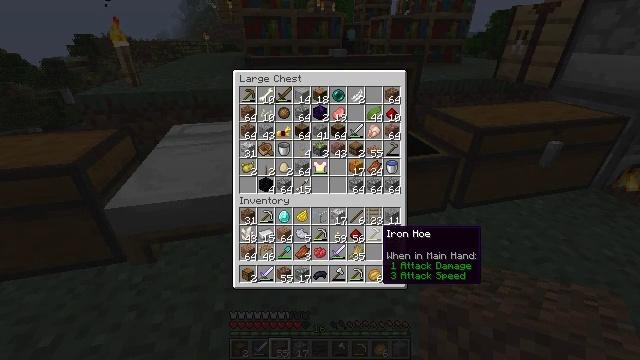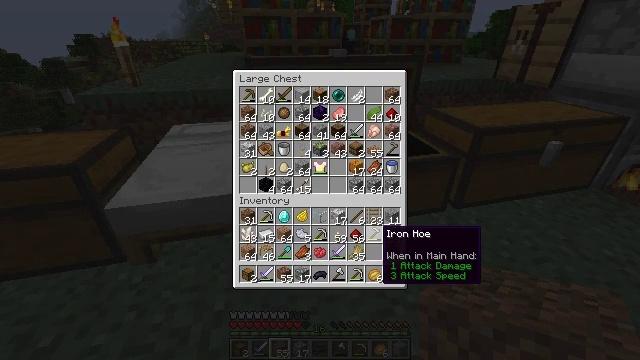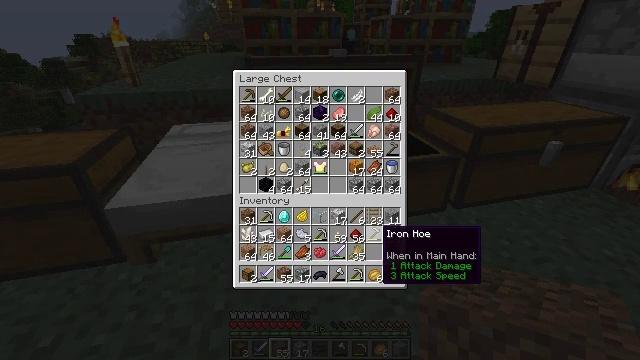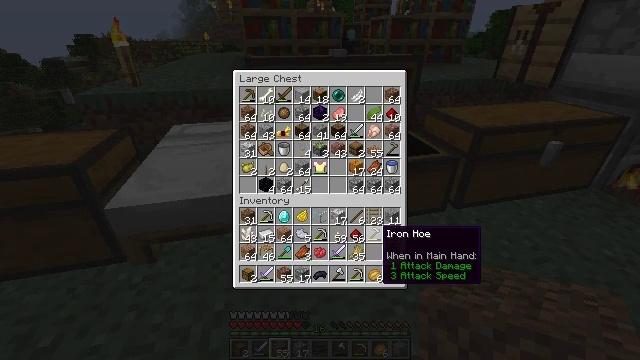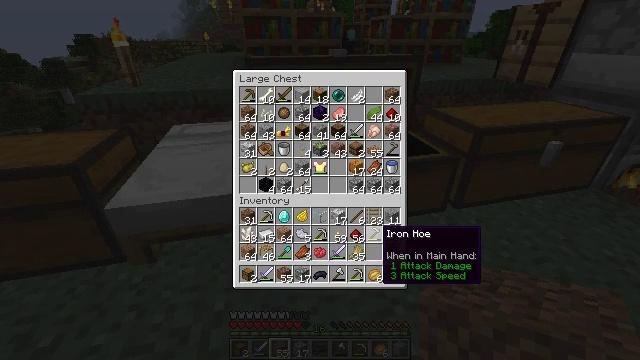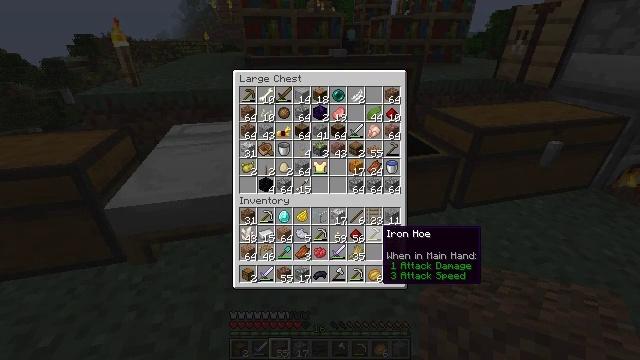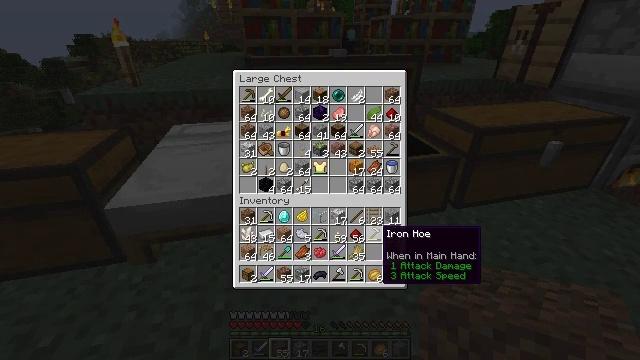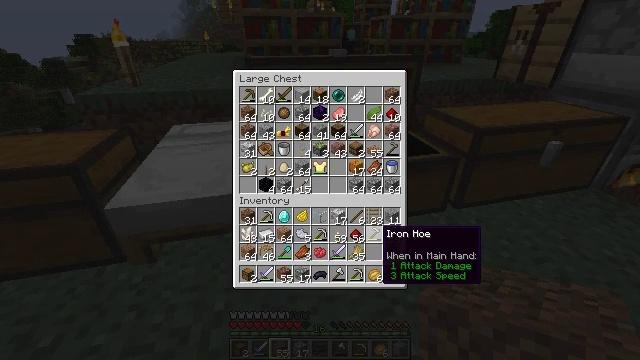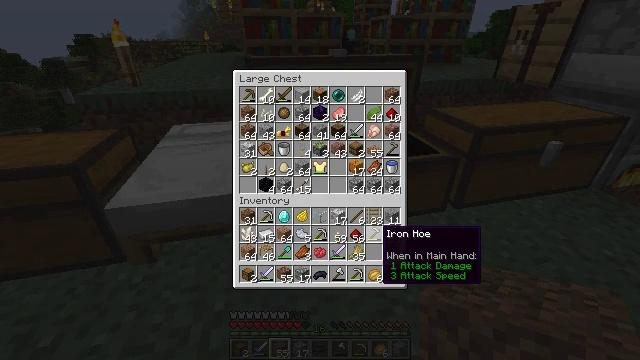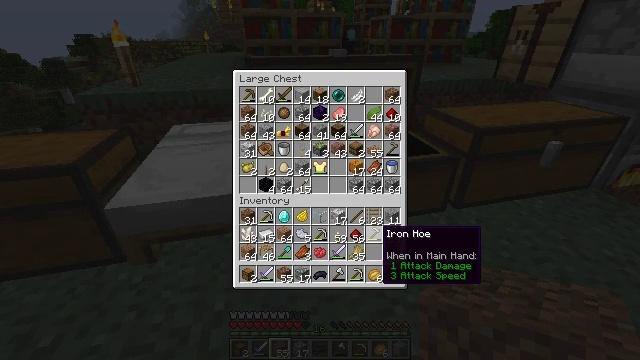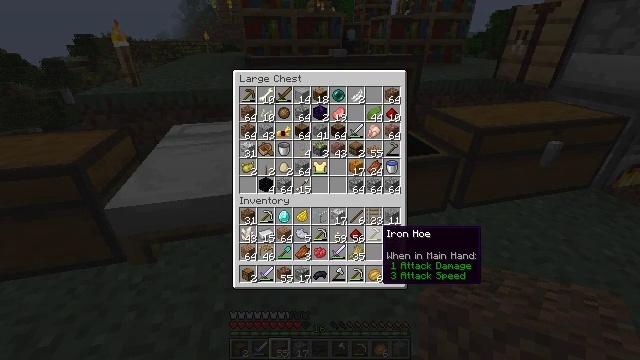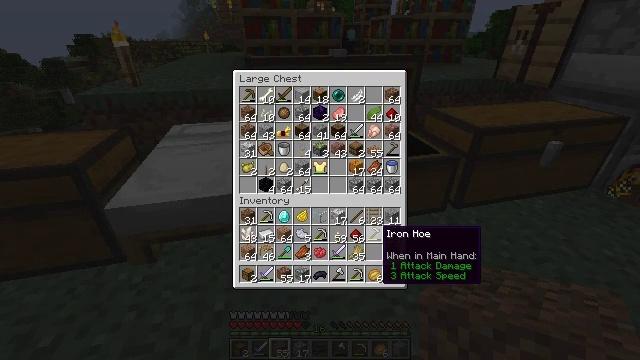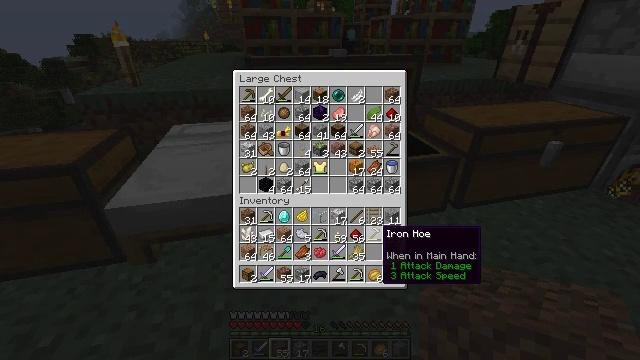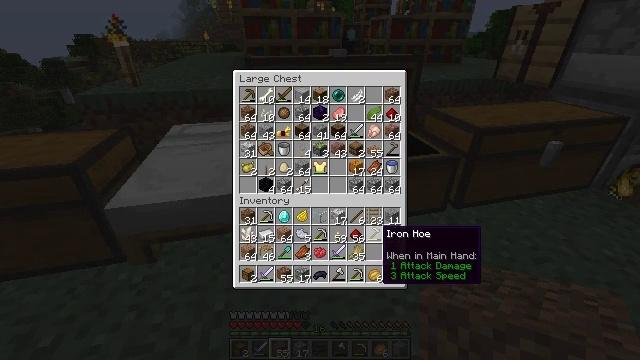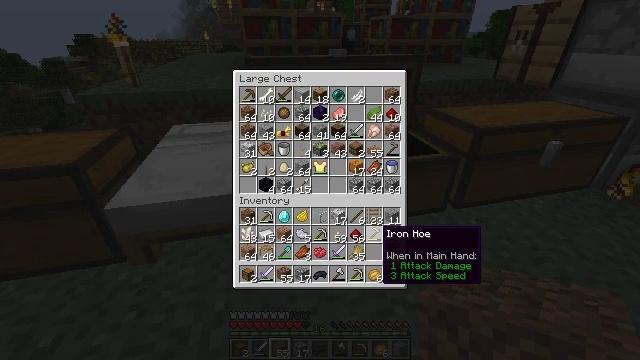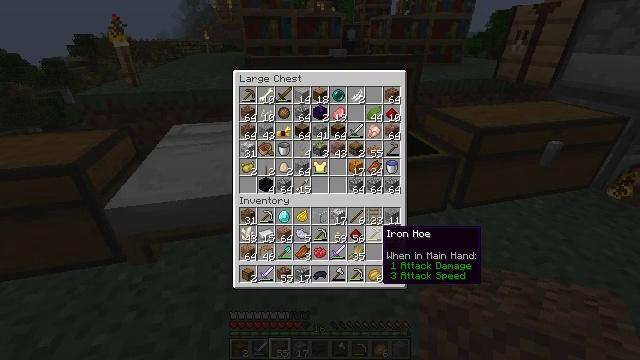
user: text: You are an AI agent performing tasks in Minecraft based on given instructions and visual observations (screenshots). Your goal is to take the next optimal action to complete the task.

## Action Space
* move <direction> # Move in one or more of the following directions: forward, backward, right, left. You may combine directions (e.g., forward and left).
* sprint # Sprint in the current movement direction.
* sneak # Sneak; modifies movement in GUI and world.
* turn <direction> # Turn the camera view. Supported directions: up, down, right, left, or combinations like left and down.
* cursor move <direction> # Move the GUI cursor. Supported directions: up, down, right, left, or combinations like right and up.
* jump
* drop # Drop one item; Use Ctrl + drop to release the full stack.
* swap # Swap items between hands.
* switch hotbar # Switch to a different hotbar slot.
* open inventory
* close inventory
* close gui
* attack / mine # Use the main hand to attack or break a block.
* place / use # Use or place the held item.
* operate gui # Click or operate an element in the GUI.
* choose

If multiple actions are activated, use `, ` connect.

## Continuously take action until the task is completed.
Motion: motion action
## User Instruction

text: Open the crafting table to craft a jungle trapdoor.
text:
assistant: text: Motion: no_op
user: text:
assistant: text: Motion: no_op
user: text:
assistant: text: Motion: no_op
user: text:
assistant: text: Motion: no_op
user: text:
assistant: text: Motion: no_op
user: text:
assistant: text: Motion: no_op
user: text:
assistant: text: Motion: no_op
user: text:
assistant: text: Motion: no_op
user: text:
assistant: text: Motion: no_op
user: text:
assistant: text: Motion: no_op
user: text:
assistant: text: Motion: no_op
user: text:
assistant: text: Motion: no_op
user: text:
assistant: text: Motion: no_op
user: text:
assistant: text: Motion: no_op
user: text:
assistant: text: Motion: no_op
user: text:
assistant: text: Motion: no_op
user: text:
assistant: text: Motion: no_op
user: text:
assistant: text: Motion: no_op
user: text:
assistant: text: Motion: no_op
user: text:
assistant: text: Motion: no_op
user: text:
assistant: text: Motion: no_op
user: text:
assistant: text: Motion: no_op
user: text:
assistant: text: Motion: no_op
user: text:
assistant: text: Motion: no_op
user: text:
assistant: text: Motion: no_op
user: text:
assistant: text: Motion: no_op
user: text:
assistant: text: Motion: no_op
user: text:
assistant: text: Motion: no_op
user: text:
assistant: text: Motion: no_op
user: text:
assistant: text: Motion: no_op